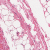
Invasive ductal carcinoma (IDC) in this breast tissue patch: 0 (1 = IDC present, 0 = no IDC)